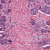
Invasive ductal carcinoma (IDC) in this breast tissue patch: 1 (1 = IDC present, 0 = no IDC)